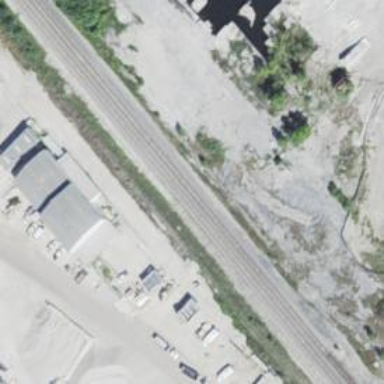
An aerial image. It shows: Railway siding with rails.